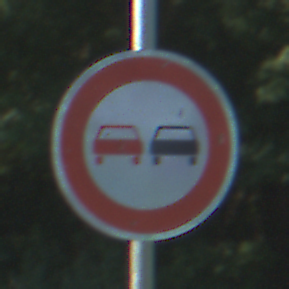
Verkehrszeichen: Ueberholverbot
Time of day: MorningAfternoon
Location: Outdoor (Nature)
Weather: Clear
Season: NotSpecified
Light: Natural